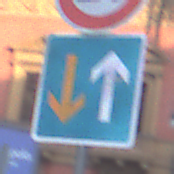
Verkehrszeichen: VorrangVorGegenverkehr
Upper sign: Geschwindigkeit20
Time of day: SunriseSunset
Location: Outdoor (Urban)
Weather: PartlyCloudy
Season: NotSpecified
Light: Natural